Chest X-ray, PA view. Patient: 41 years old, sex F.
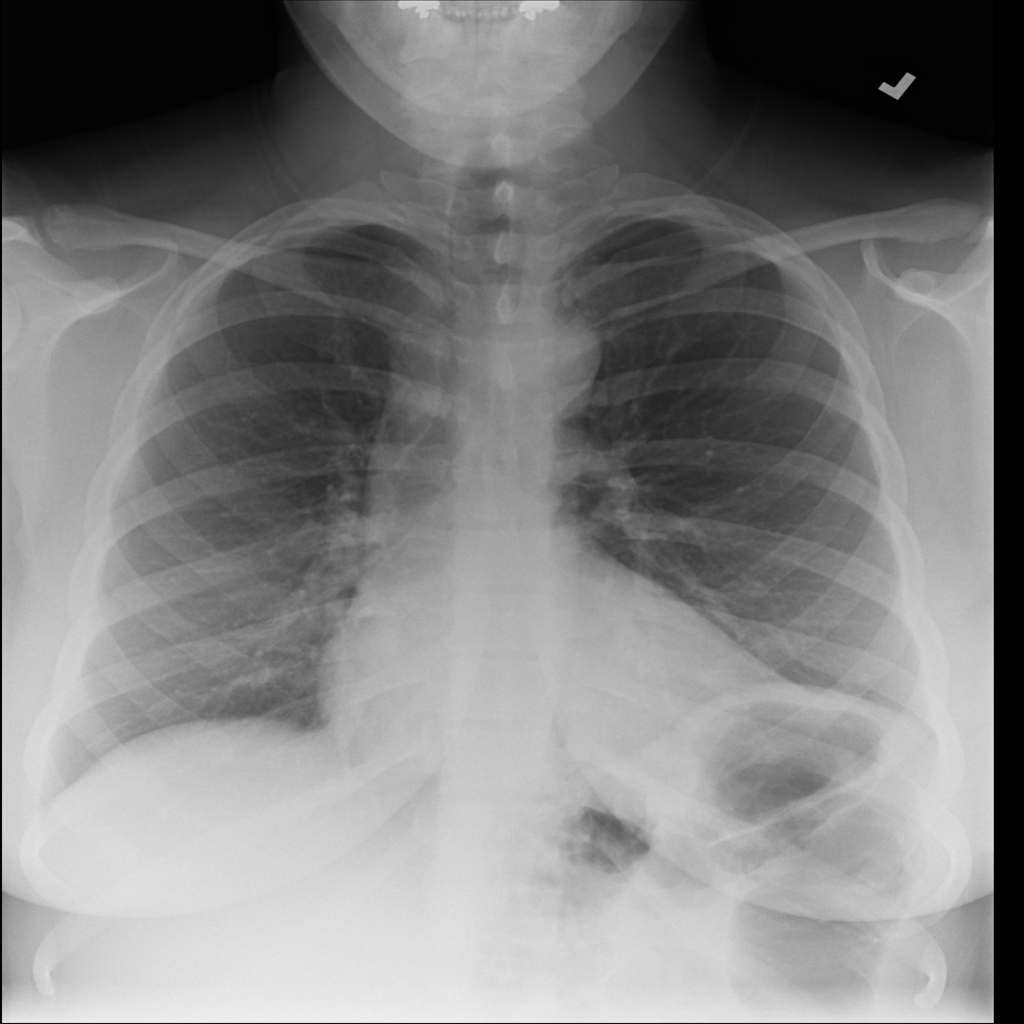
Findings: No Finding